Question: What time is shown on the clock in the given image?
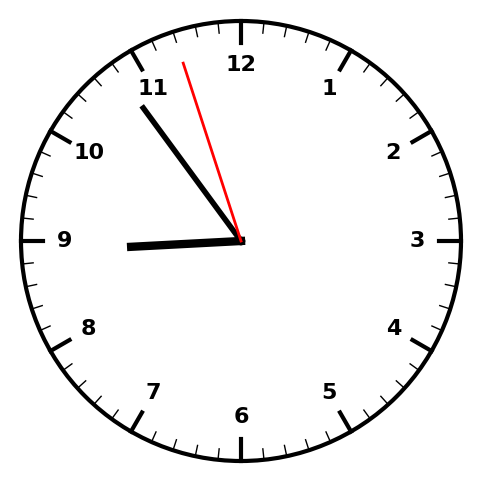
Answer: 08:53:57